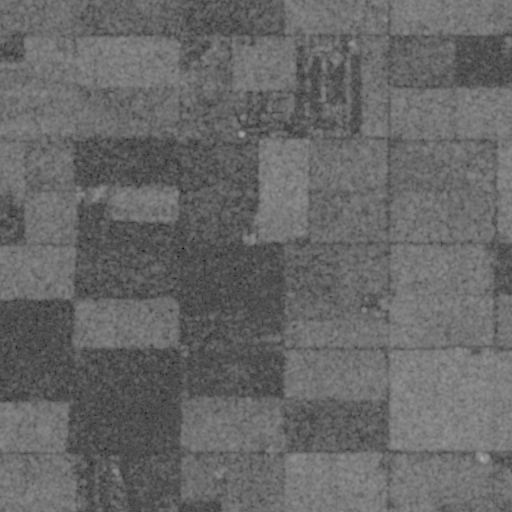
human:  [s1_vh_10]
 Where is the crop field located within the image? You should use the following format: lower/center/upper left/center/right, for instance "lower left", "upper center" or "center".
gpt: The crop field is located in the upper of the image.
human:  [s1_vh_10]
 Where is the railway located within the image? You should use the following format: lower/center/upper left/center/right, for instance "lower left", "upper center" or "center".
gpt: The railway is located in the right of the image.
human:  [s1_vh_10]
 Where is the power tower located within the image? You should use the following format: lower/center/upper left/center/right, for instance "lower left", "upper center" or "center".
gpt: There is no power tower in the image.

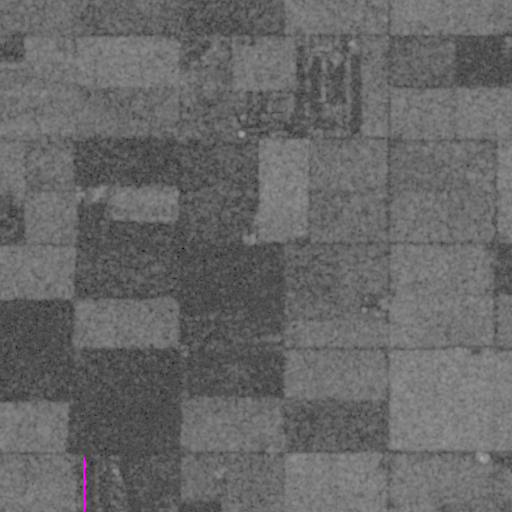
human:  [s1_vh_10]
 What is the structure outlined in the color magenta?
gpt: The structure outlined in magenta is a building.
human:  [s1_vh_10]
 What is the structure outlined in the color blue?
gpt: There is no blue outline.